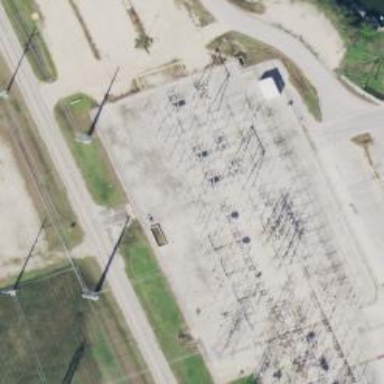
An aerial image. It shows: Switch used for power control.